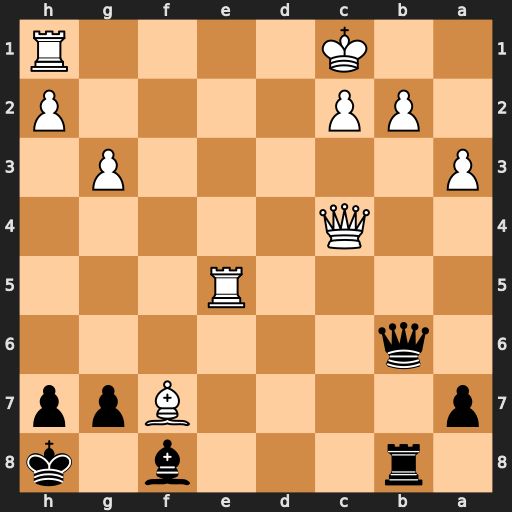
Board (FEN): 1r3b1k/p4Bpp/1q6/4R3/2Q5/P5P1/1PP4P/2K4R
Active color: b
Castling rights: -
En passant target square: -
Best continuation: Qxb2+ Kd2 Qxe5